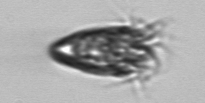
Label: Strombidium_tintinnodes